Field crop: maize
Growth stage: 1
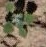
Species: chenopodium